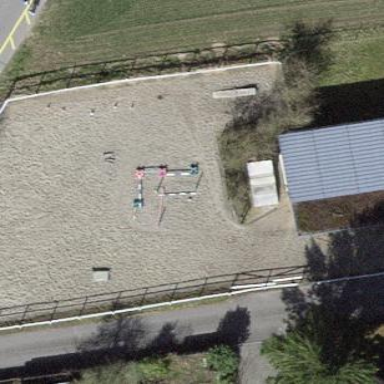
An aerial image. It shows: Equestrian pitch for leisure land activities.